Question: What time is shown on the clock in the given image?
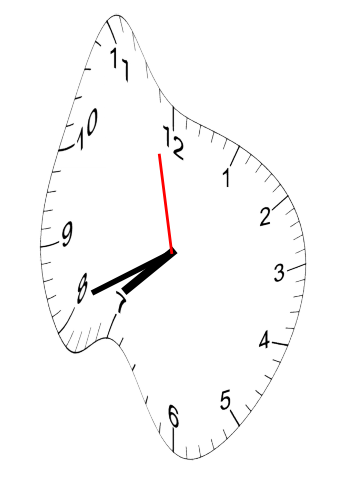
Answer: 07:40:58